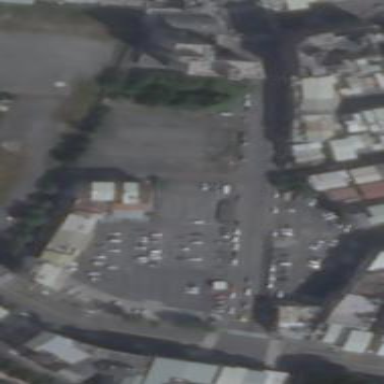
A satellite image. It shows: Parking area.